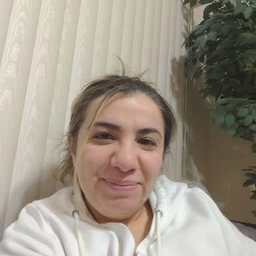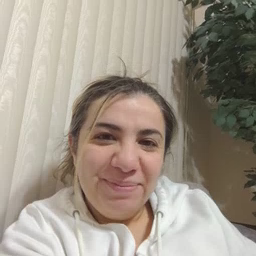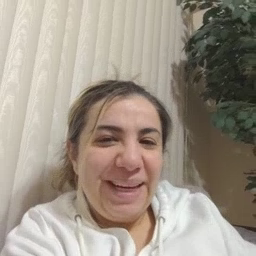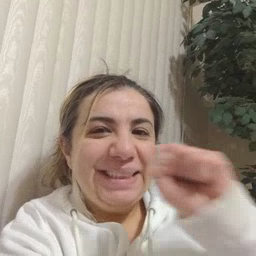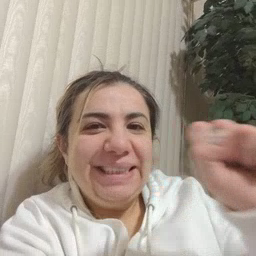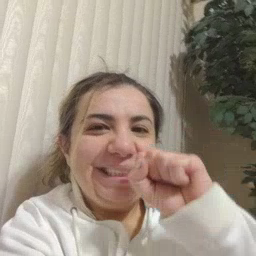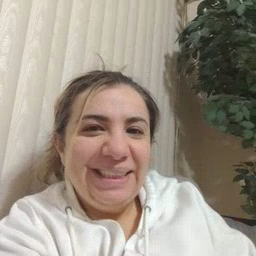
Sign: carrot